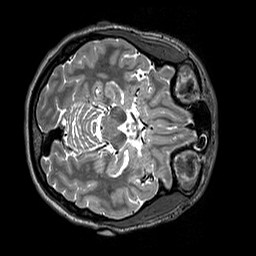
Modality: T2w
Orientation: axial
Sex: female
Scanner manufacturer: siemens
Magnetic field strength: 3 T
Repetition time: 3.2 s
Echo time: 0.409 s